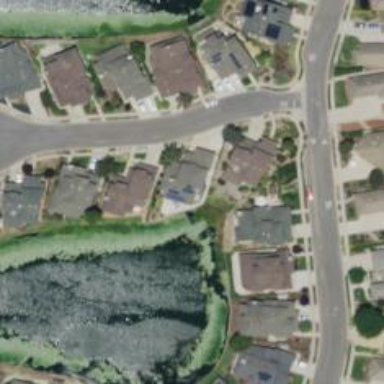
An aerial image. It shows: Residential road.